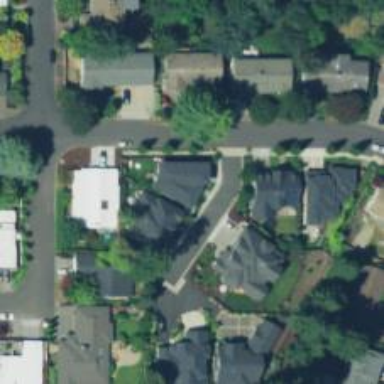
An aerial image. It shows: Residential road with asphalt surface. There is sidewalk on the left side.